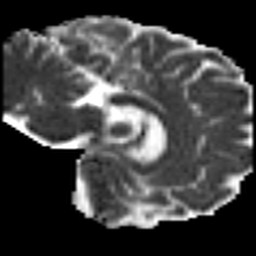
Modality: MD
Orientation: sagittal
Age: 32
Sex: female
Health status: ill
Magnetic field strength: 3 T
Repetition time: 9 s
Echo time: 0.093 s